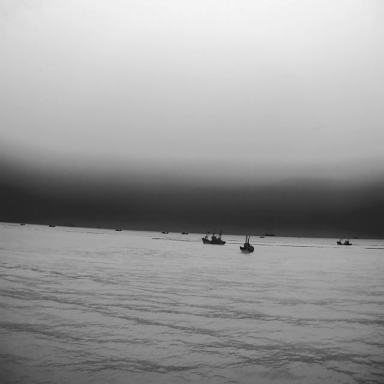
There are nine bulk_carriers in the infrared image.